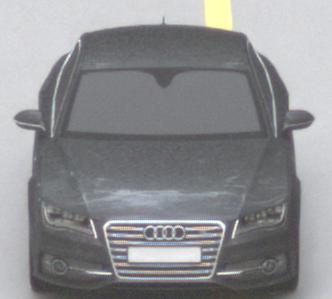
Make: Audi
Model: S7 Sportback cod
Detailed model: S7 (4G) Sportback
Model produced from: 2012/06
Model produced until: 2014/05
Doors: 5
Color: gray
Road condition: dry road
Daytime: sunrise or sunset
Contrast: medium contrast